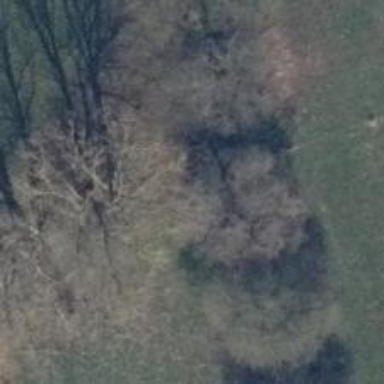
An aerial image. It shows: Row of trees in natural setting.